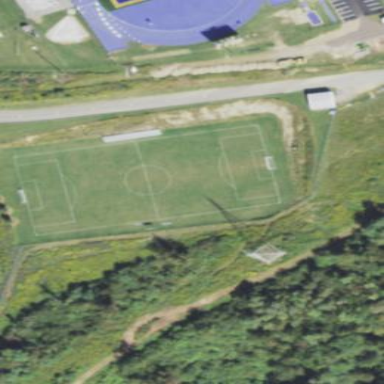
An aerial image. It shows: Soccer pitch for leisure land activities.